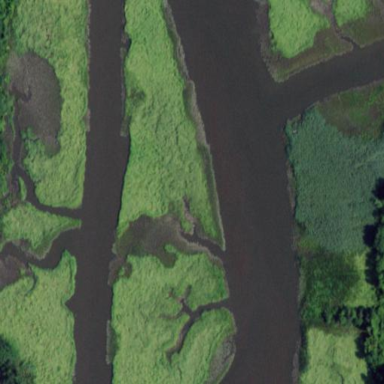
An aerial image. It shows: Marsh wetland.